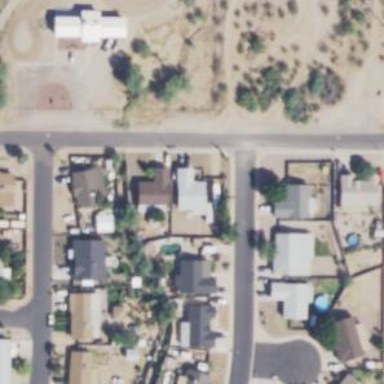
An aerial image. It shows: Residential road with sidewalk on the left.